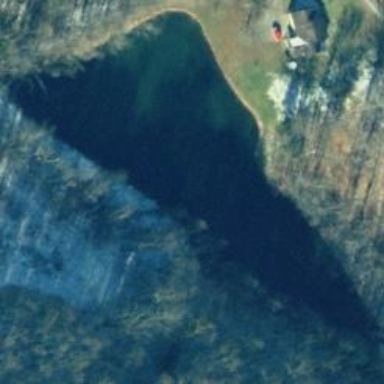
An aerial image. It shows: Peaceful pond surrounded by nature.